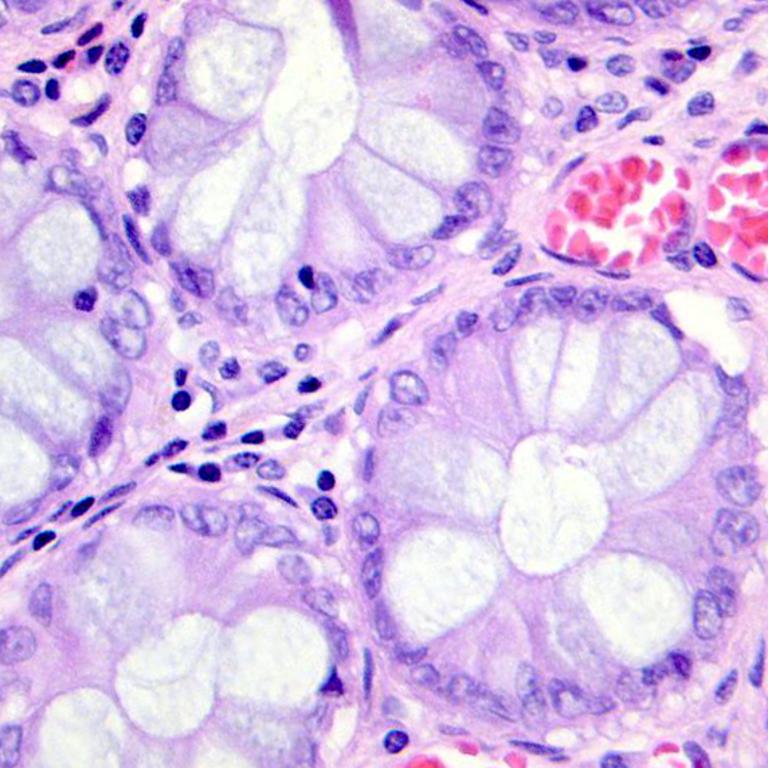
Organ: colon
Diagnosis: benign